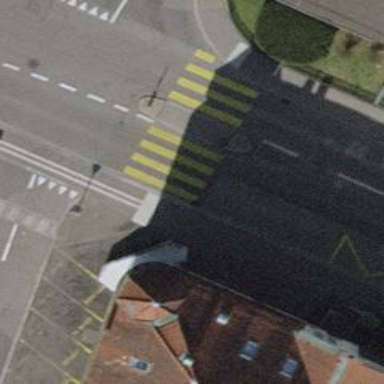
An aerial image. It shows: Uncontrolled zebra crossing with central island.